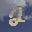
Label: 2